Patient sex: M
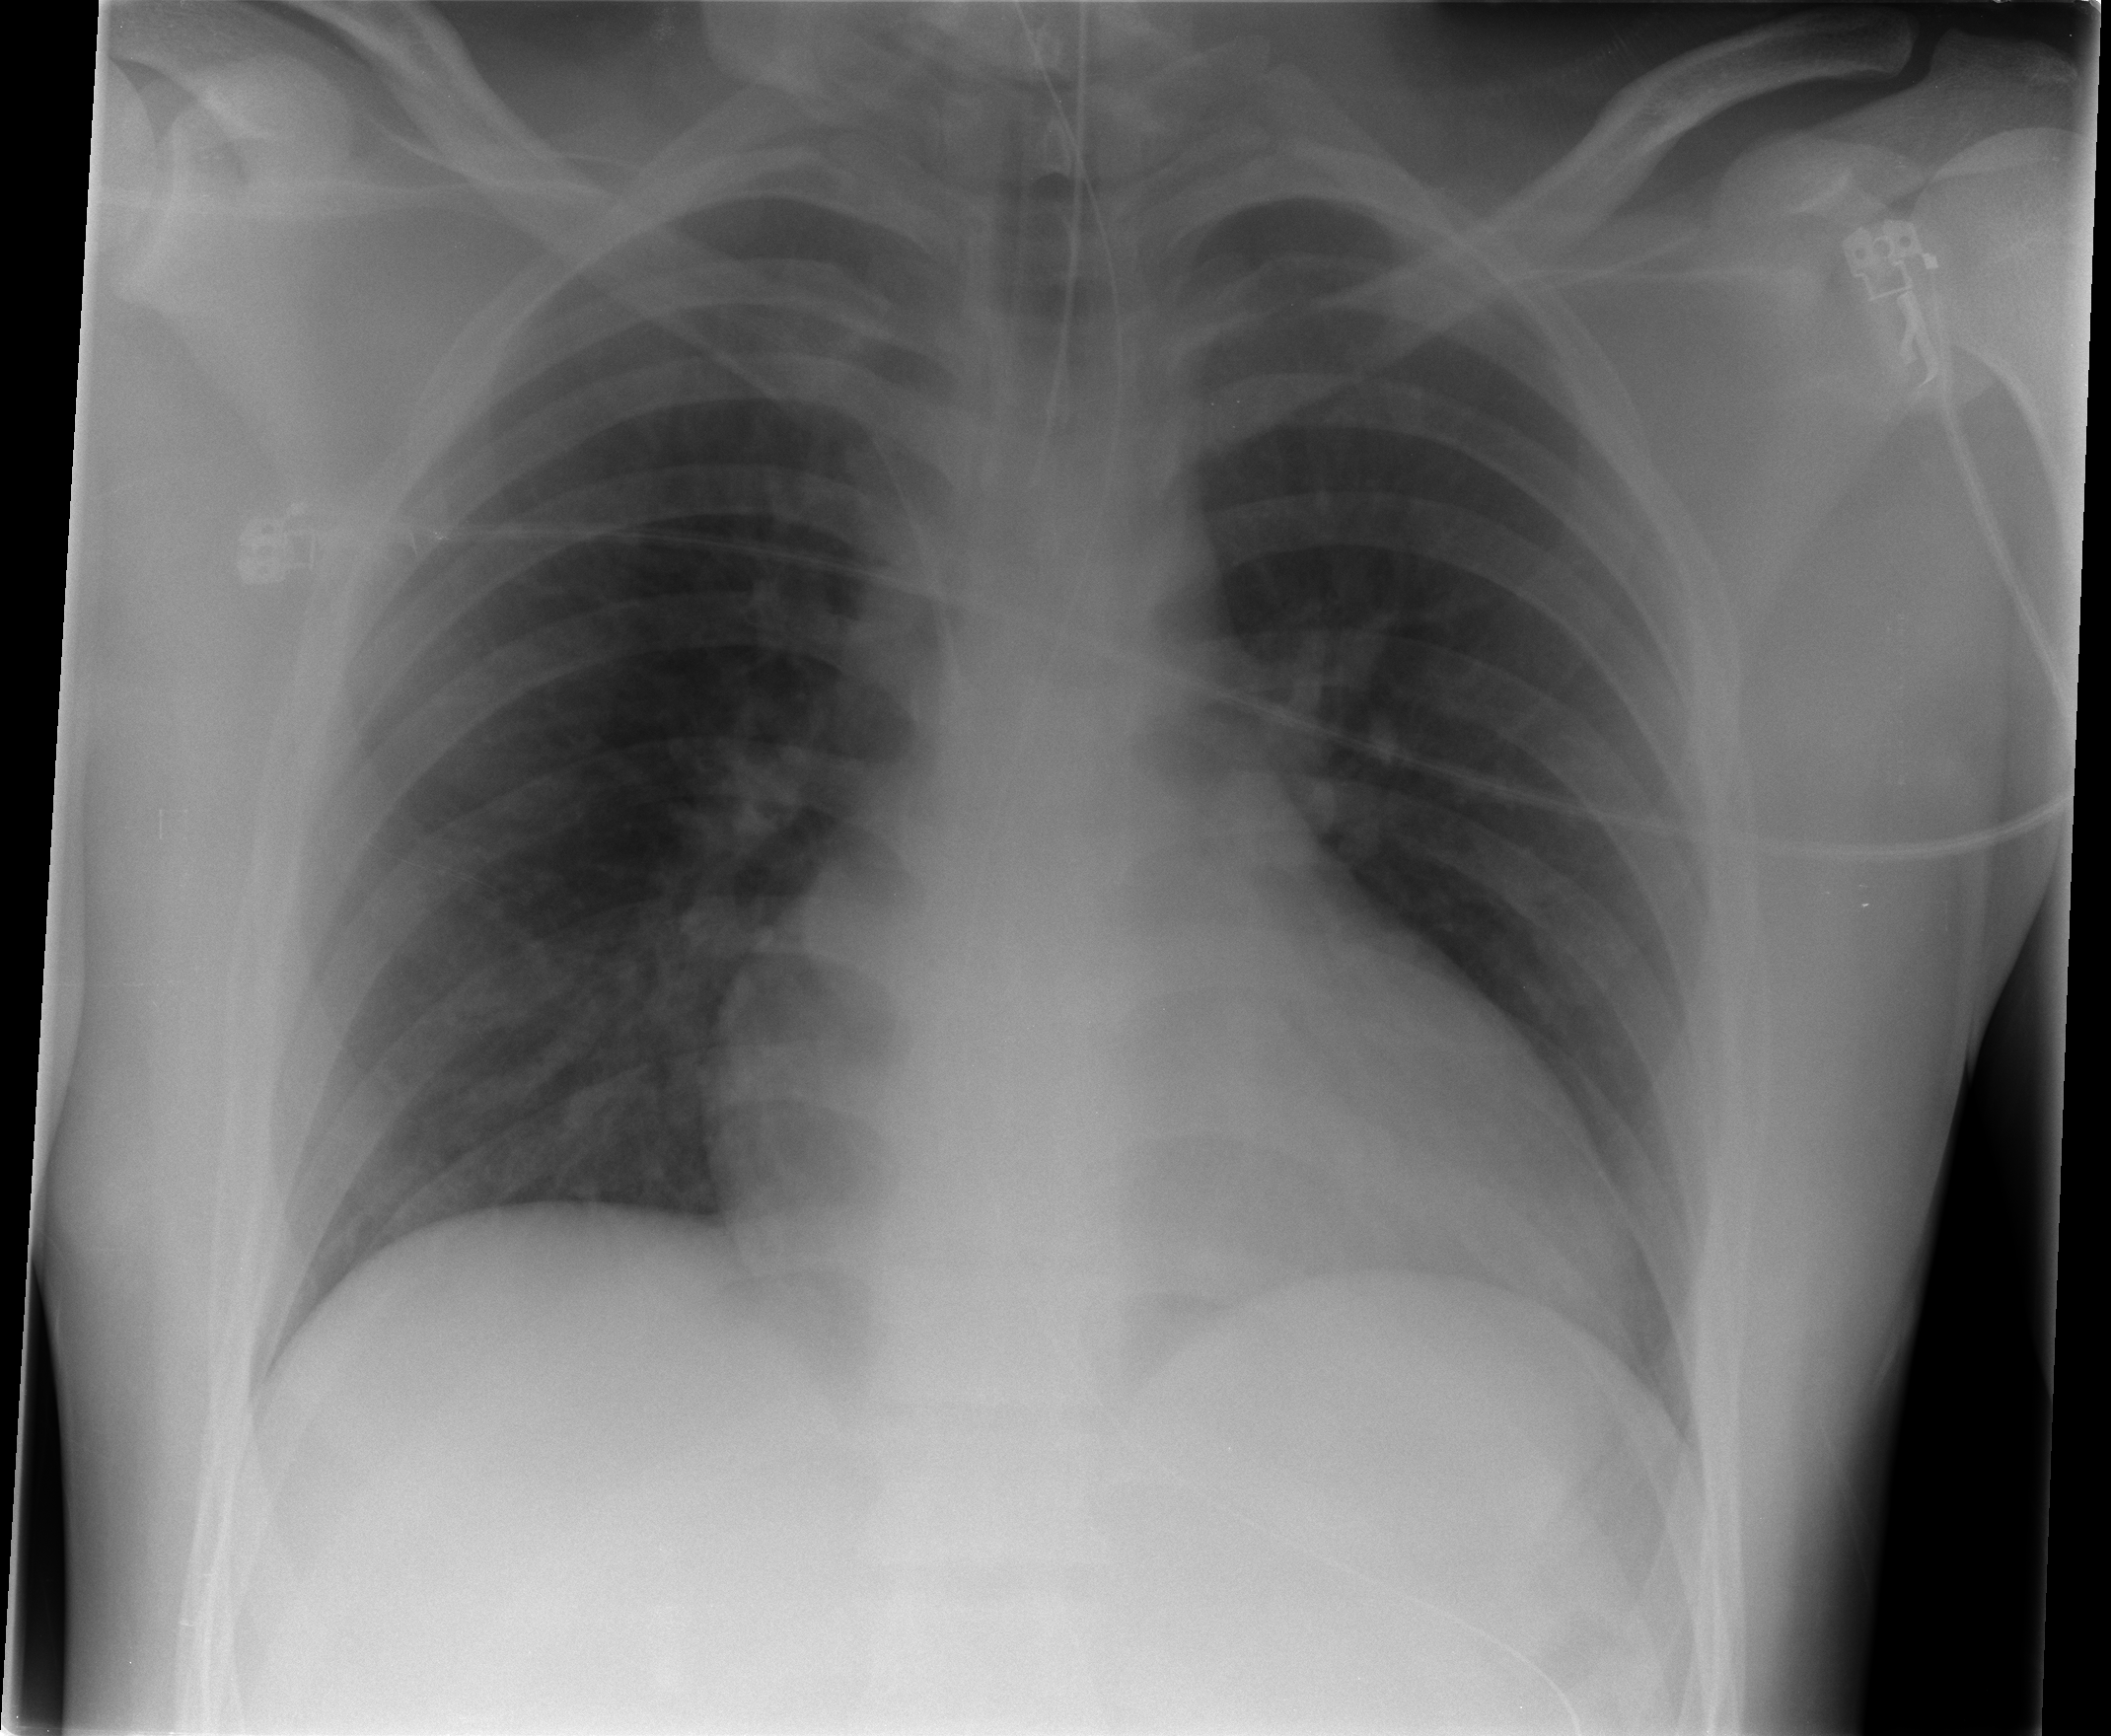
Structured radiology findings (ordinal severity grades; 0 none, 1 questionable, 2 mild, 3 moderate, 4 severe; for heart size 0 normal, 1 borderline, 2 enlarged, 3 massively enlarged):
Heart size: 0
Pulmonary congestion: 0
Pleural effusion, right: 0
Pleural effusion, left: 0
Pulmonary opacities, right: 1
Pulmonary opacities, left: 0
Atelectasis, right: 0
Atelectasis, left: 0